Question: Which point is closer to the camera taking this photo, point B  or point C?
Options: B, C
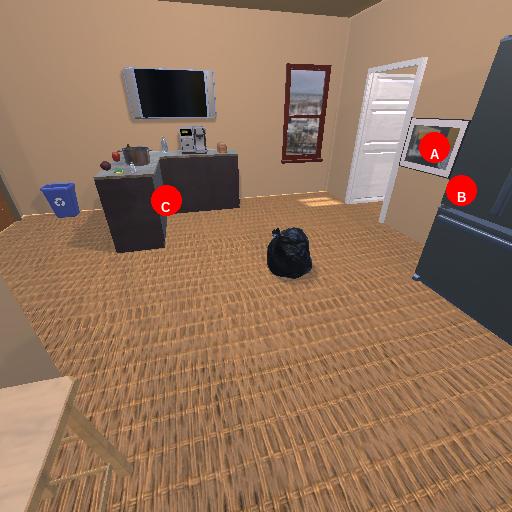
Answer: B